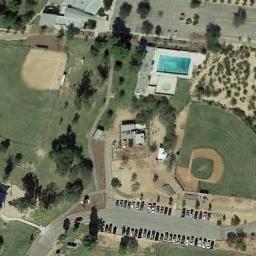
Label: baseball_diamond